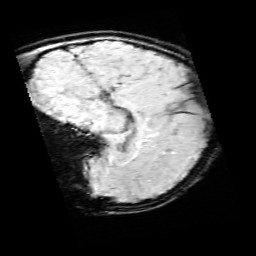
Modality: SWI
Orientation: sagittal
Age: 11
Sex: female
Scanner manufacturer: siemens
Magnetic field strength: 3 T
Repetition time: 0.027 s
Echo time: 0.02 s